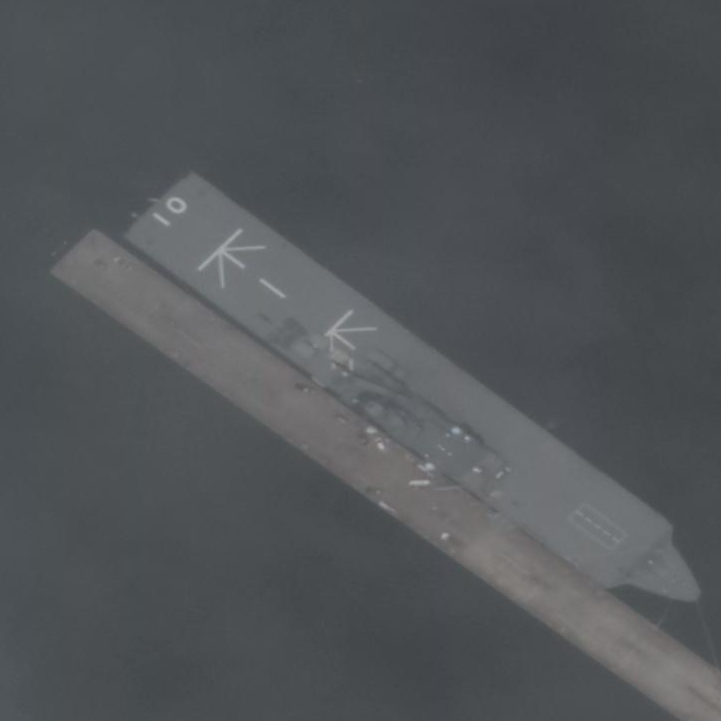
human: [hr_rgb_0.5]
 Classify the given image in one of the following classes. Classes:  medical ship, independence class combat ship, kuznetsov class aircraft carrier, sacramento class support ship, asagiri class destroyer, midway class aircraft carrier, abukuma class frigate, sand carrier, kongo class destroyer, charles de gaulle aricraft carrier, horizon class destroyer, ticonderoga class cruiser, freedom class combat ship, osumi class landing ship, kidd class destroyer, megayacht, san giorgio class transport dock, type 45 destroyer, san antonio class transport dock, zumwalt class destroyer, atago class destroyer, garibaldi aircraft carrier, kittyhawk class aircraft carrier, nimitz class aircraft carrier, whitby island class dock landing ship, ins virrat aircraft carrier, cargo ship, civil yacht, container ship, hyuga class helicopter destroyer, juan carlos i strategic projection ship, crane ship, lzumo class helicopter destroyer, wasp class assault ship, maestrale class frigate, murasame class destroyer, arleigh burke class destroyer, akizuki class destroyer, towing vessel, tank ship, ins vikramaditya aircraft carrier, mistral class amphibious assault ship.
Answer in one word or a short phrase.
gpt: Osumi class landing ship